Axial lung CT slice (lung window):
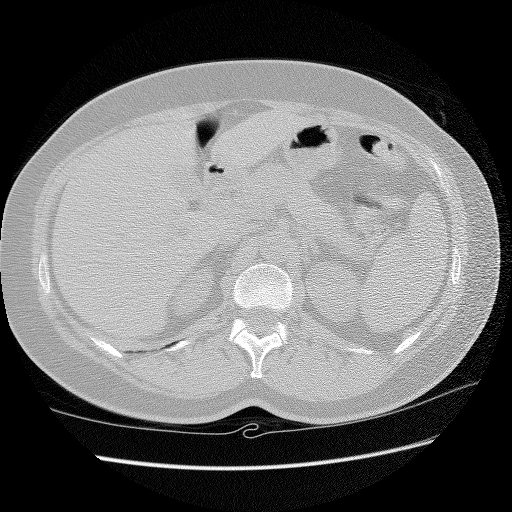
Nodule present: no